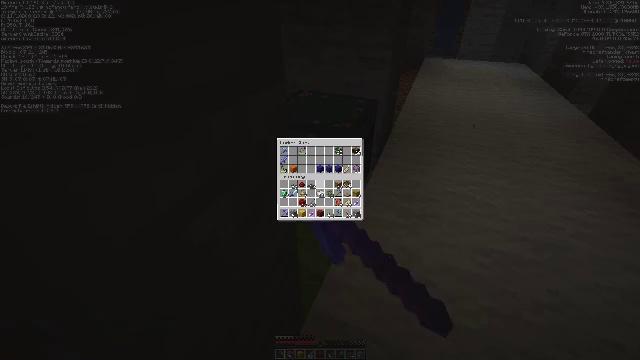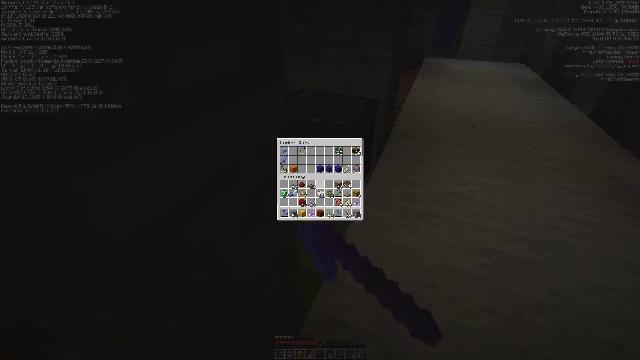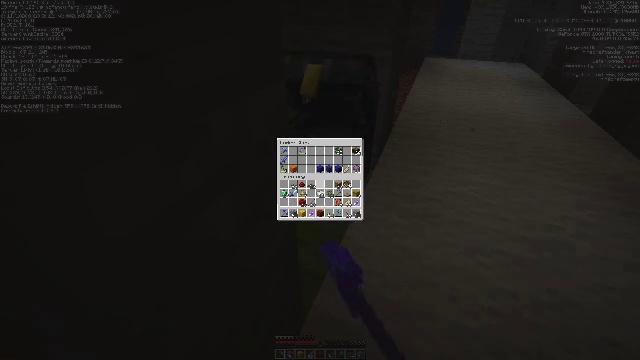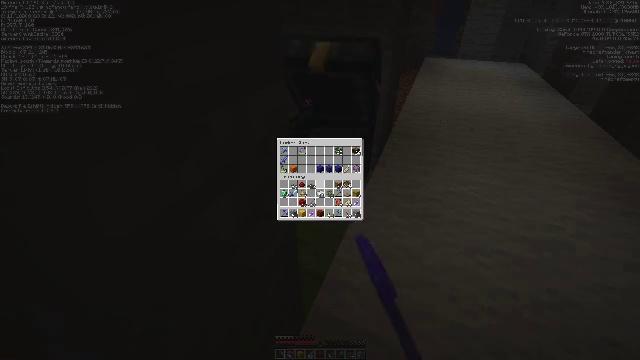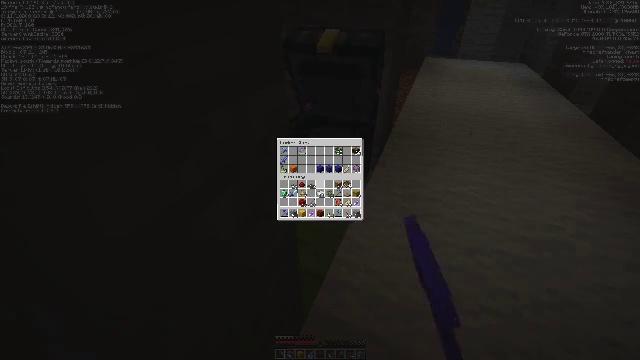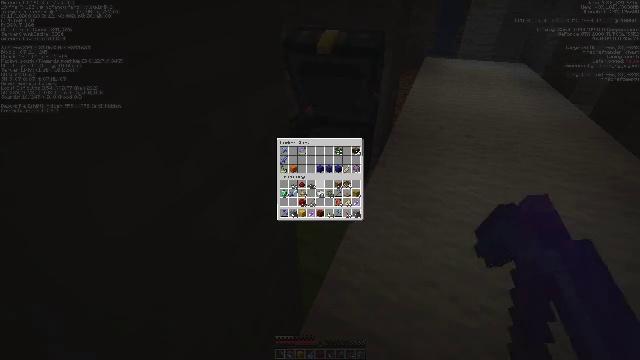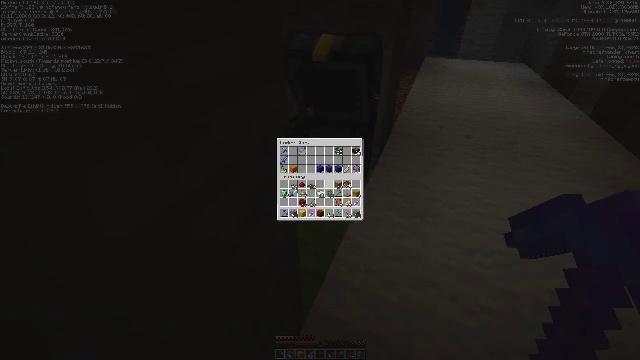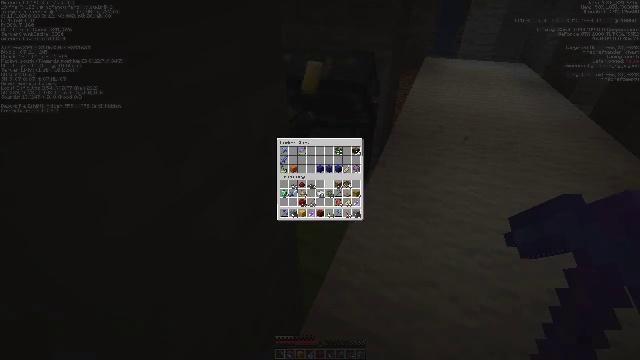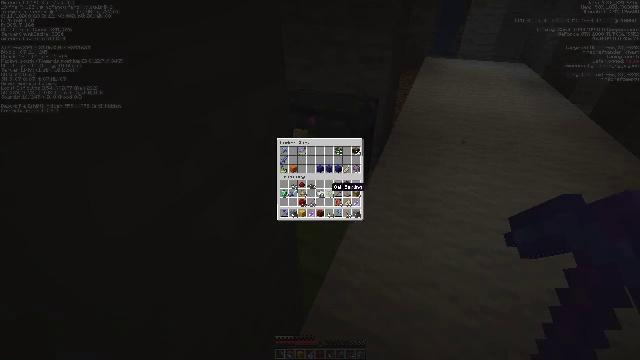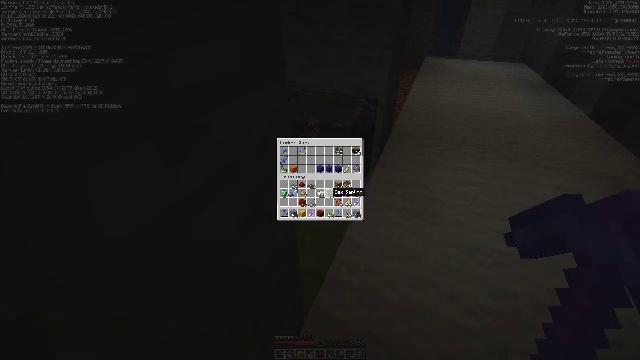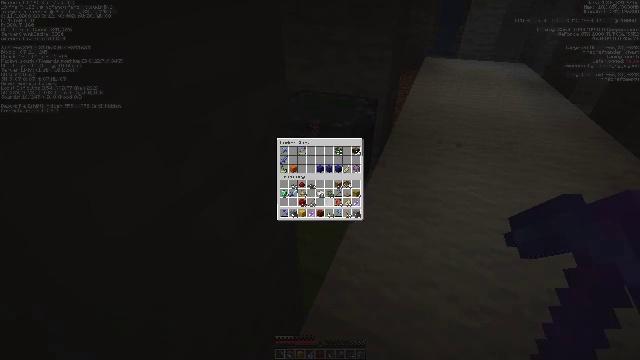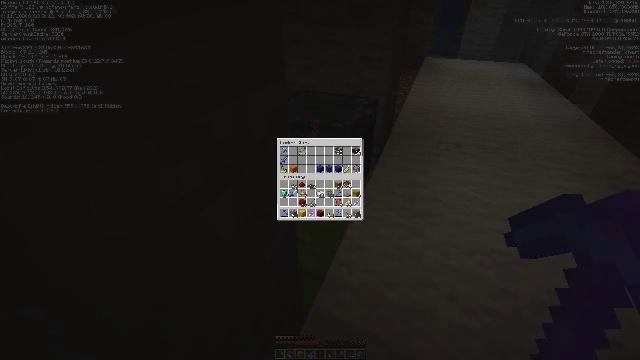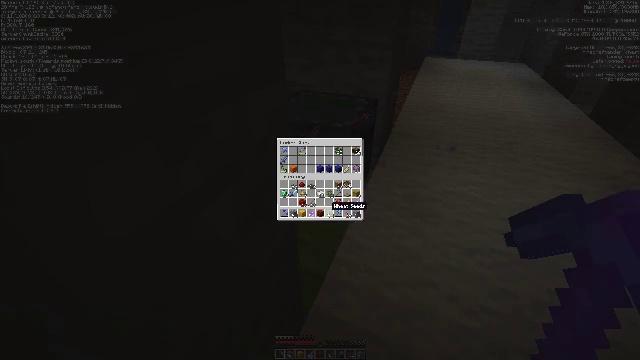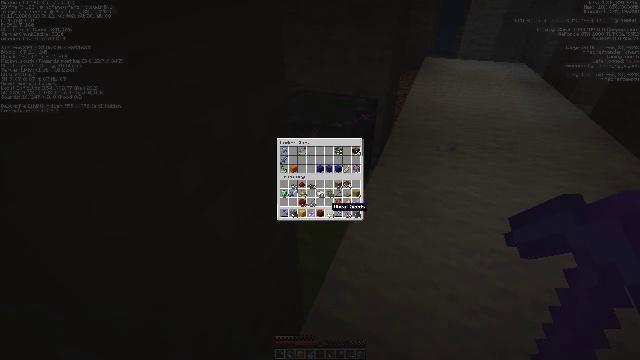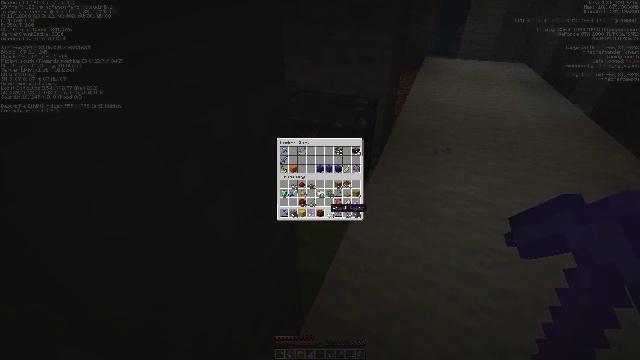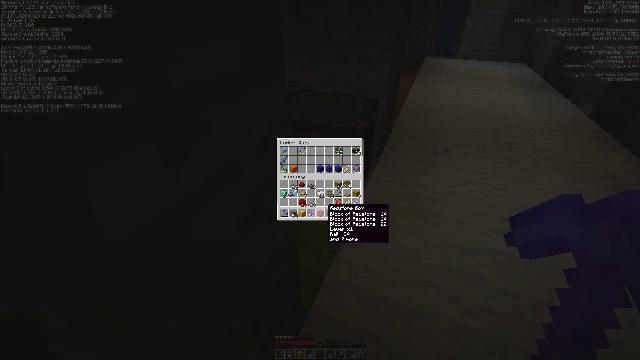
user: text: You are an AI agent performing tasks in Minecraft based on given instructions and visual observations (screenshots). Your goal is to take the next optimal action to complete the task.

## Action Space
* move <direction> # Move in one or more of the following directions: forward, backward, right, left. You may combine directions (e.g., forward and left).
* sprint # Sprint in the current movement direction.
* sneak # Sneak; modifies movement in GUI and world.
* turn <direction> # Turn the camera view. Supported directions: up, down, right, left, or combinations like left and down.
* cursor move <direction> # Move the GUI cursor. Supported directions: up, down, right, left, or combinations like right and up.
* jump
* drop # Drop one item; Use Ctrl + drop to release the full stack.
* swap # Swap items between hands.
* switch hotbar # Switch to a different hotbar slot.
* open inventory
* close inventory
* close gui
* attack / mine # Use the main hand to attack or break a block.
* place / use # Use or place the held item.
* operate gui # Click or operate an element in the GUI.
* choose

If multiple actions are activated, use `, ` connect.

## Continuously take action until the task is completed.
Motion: motion action
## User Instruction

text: Gather the enchanting table for reuse.
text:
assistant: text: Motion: no_op
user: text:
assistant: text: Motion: no_op
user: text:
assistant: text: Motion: no_op
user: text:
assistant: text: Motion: no_op
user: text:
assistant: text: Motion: no_op
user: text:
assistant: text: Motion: turn right
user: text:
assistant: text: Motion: no_op
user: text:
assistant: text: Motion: turn down
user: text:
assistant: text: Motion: turn down
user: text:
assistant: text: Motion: turn down
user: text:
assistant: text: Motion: turn down
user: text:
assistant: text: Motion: no_op
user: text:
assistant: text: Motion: no_op
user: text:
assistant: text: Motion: no_op
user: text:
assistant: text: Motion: no_op
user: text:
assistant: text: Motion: no_op
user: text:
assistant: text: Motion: no_op
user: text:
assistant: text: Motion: no_op
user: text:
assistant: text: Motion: no_op
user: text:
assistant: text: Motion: no_op
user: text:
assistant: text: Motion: no_op
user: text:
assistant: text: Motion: attack / mine
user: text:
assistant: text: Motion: attack / mine
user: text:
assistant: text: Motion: attack / mine
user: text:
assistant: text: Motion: turn left and up
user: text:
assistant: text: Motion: turn left and up
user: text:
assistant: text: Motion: turn up
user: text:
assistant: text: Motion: no_op
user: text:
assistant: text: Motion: no_op
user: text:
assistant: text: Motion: no_op